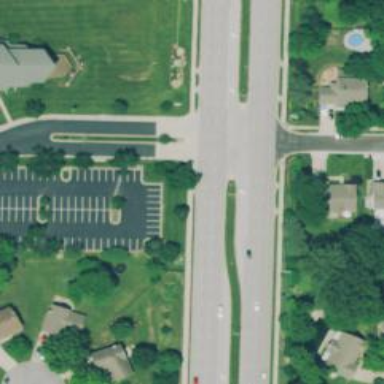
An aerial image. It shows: Road with dash markings.